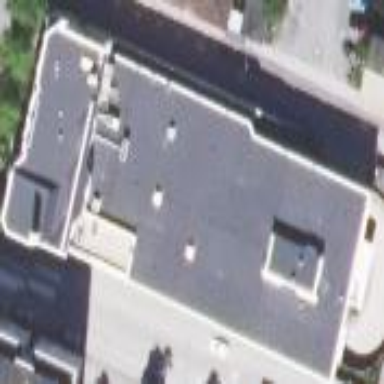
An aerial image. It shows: Commercial building.